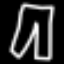
Label: pants